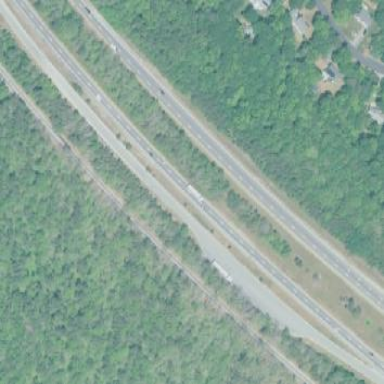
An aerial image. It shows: Rest area along the road.